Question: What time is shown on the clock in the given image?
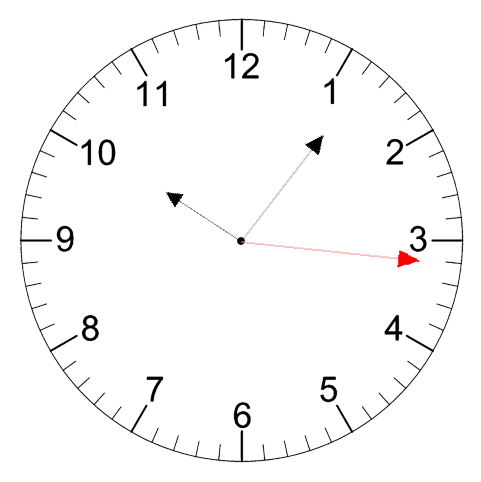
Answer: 10:06:16